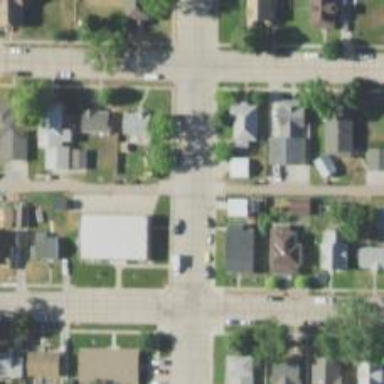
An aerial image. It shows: Alleyway designated as service road.